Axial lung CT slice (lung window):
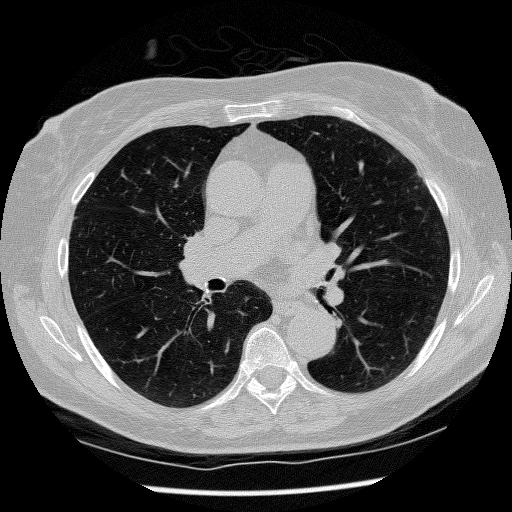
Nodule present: no